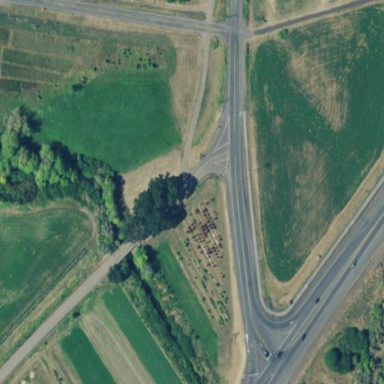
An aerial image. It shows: Plant nursery specializing in trees.